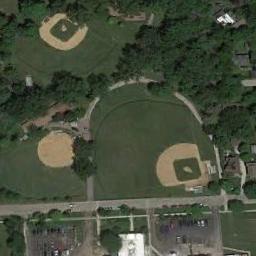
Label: baseball_diamond